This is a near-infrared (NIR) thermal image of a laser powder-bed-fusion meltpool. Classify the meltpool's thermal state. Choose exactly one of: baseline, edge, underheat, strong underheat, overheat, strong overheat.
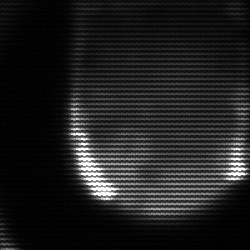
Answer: edge